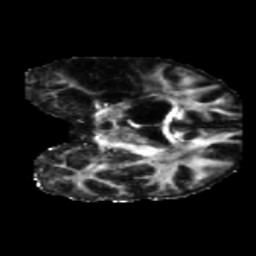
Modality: FA
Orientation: coronal
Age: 39
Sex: male
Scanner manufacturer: siemens
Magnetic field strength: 3 T
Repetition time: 5.25 s
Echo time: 0.08 s